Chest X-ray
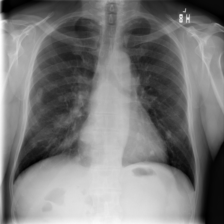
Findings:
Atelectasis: negative
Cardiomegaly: negative
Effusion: negative
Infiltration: negative
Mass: negative
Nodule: negative
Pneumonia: negative
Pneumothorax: negative
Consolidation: negative
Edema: negative
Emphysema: negative
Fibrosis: negative
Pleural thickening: negative
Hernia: negative